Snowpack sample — Buffalo Mountain, Silverthorne, Colorado, USA (2/22/26, 2:02 PM MST)
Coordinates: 39.622, -106.113
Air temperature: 33 °F
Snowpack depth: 63 cm
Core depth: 10 cm
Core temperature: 30.2 °F
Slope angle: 11°, slope face: 116°
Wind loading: low
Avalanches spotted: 0
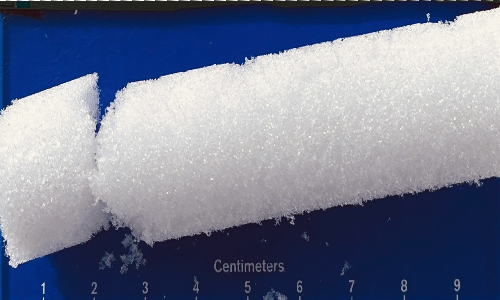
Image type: core
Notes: In a firebreak similar to site 1, minimal wind loading with no spotted avalanches (not many faces in view though)